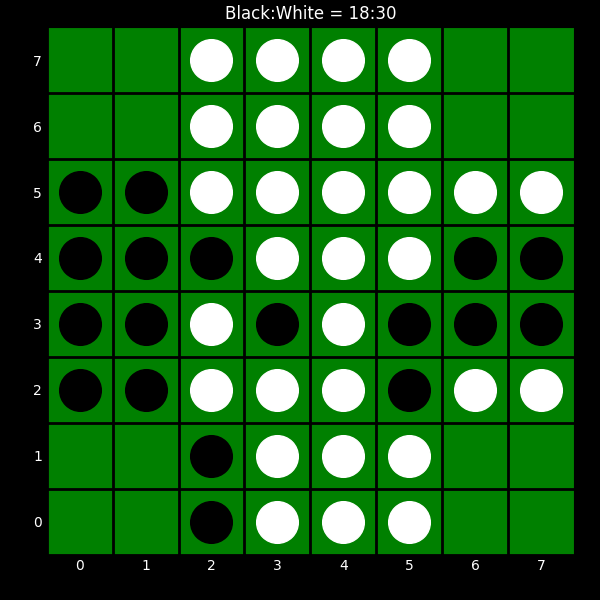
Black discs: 18
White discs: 30